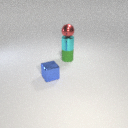
small red metal sphere above small cyan metal cylinder